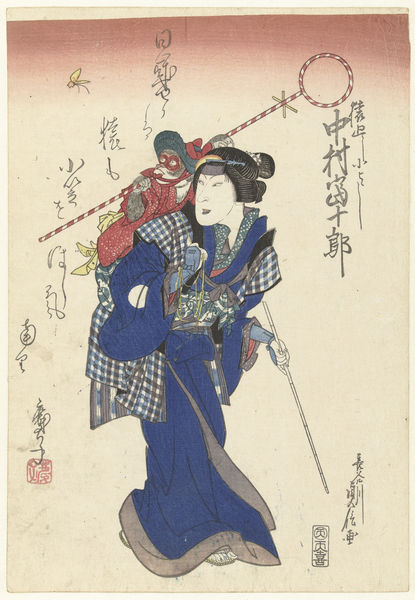
Titel: De acteur Nakamura Tomijuro II als apendresseur
Künstler: Hasegawa Sadanobu (I)
Standort: Amsterdam
Institution: Rijksmuseum
Schlagwörter: rouge, femme, bleu, chinois, vetement, estampe, flute, caligraphie, cane, geisha